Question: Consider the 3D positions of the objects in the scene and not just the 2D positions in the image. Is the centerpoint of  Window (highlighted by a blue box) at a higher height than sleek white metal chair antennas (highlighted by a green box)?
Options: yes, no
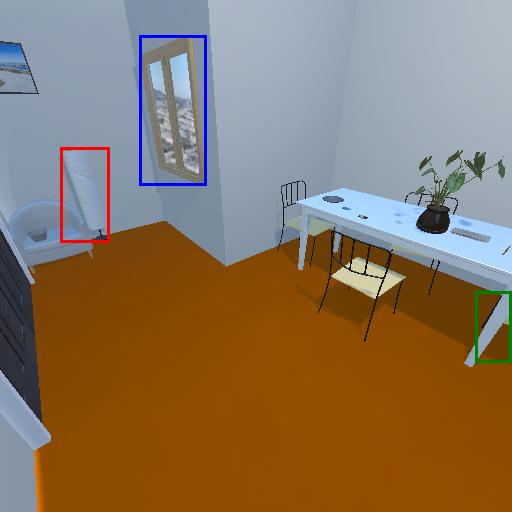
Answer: yes